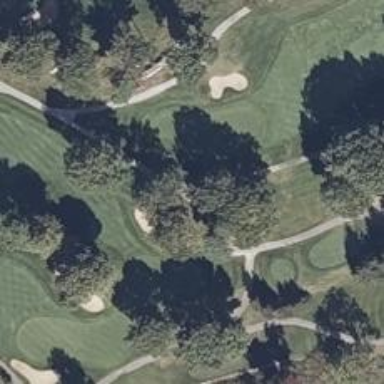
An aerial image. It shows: Service road designated as golf cart path.